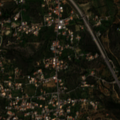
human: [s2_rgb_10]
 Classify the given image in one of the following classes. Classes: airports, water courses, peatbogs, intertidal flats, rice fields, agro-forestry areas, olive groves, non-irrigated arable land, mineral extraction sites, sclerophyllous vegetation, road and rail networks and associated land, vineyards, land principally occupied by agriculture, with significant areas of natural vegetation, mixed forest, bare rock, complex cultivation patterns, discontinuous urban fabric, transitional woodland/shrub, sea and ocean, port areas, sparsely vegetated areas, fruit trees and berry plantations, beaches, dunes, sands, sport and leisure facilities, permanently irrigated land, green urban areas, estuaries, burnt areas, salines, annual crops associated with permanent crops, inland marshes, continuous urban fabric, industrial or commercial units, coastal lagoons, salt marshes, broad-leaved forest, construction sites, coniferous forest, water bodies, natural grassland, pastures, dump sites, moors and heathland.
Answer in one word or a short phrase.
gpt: discontinuous urban fabric, olive groves, complex cultivation patterns, land principally occupied by agriculture, with significant areas of natural vegetation